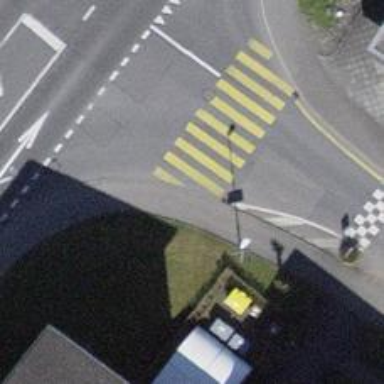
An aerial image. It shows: Kerb serving as barrier.